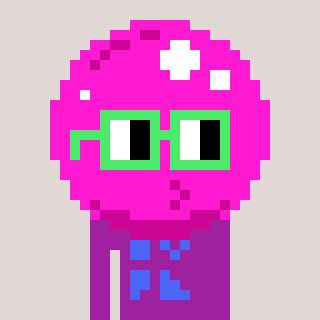
a pixel art character with square light green glasses, a bubblegum-shaped head and a magenta-colored body on a warm background